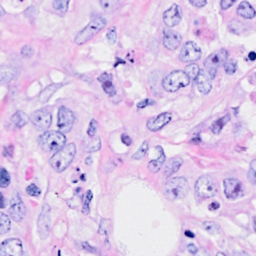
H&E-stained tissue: Breast